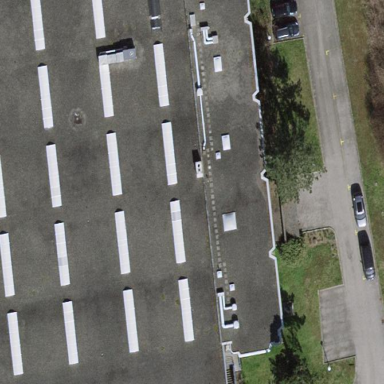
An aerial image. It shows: Industrial building.